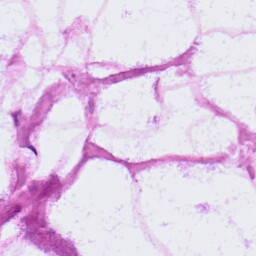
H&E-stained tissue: LymphNode